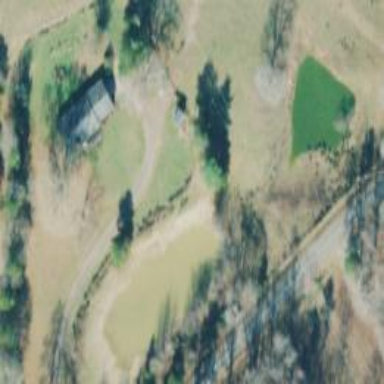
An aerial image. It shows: Driveway.